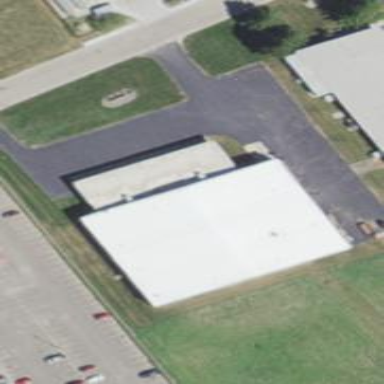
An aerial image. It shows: Industrial works building.